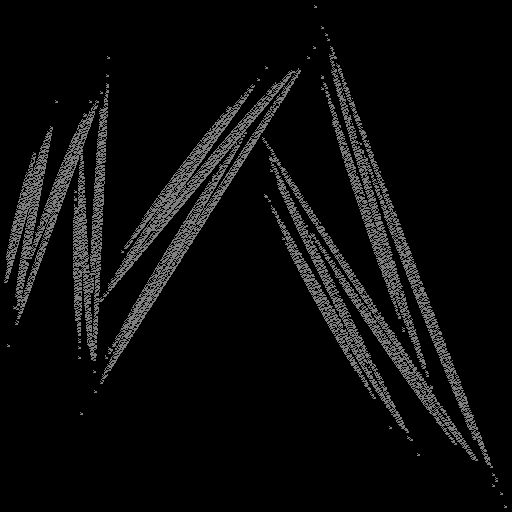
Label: bamboofern